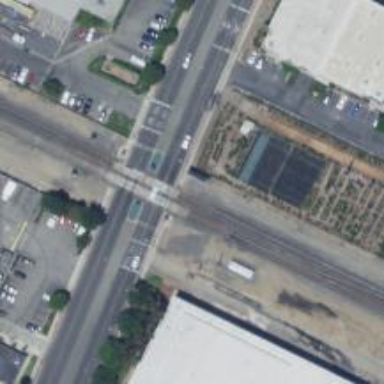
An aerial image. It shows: Level crossing with lights at railway intersection.